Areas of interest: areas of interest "Sinopec Hai'ning 12th Gas Station"
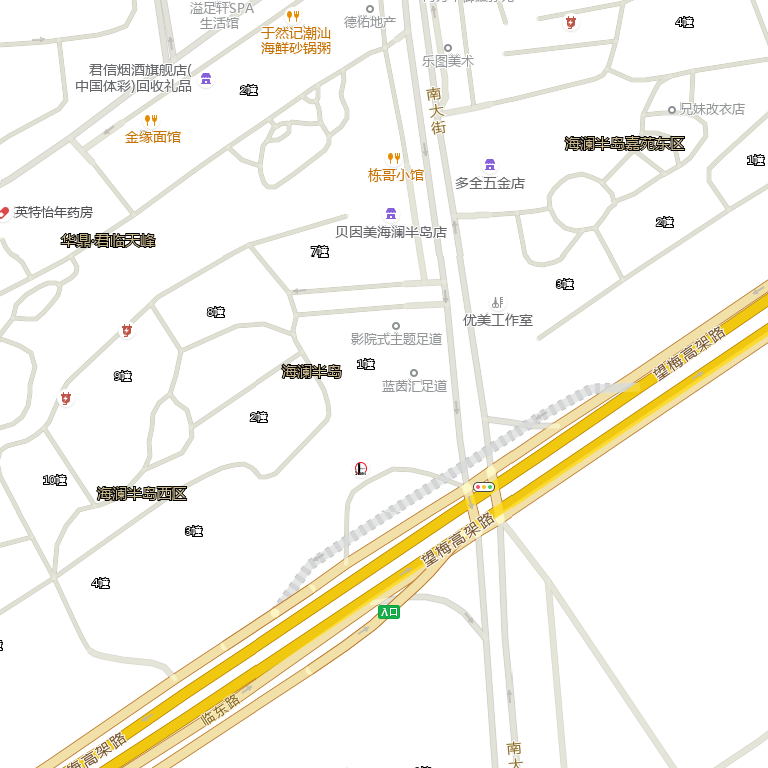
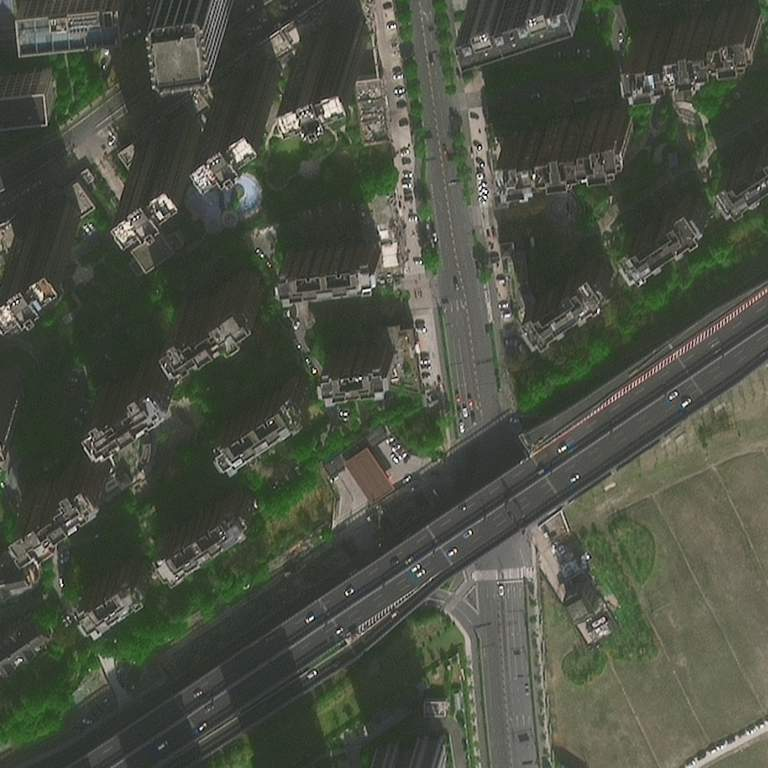